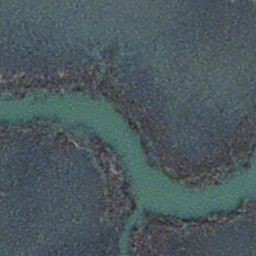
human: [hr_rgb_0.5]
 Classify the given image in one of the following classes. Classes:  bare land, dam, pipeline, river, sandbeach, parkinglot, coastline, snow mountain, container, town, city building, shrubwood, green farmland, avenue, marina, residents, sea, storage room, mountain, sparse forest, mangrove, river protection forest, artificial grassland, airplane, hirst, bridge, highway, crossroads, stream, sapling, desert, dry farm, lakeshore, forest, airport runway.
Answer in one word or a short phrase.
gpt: stream